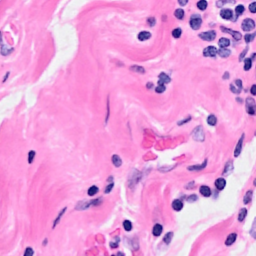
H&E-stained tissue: Breast